Brain MRI, t1w sequence, axial 2D slice.
Patient: age 25, sex F, weight 78 kg, height 1.78 m
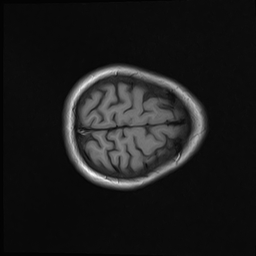